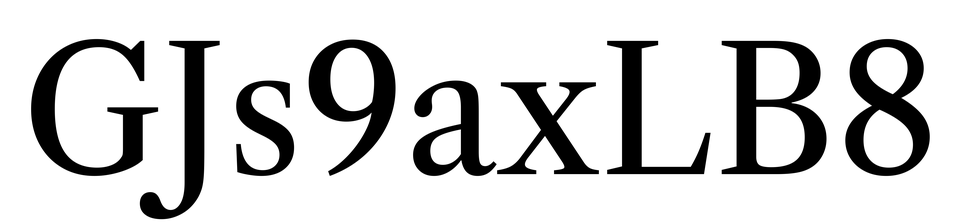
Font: LibreCaslonText_Regular